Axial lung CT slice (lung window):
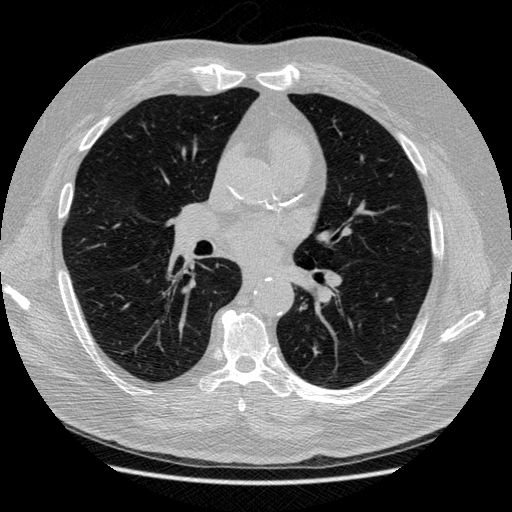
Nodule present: yes
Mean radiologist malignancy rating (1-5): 1